Field crop: tomato
Growth stage: 1
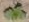
Species: solanum